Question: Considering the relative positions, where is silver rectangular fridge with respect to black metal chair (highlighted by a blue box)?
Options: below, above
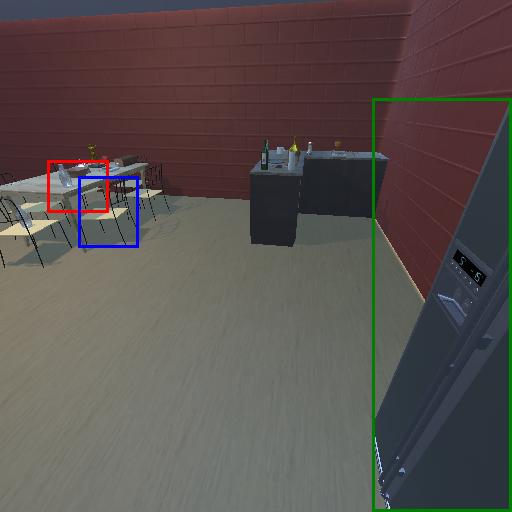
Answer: below